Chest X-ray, AP view. Patient: 47 years old, sex M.
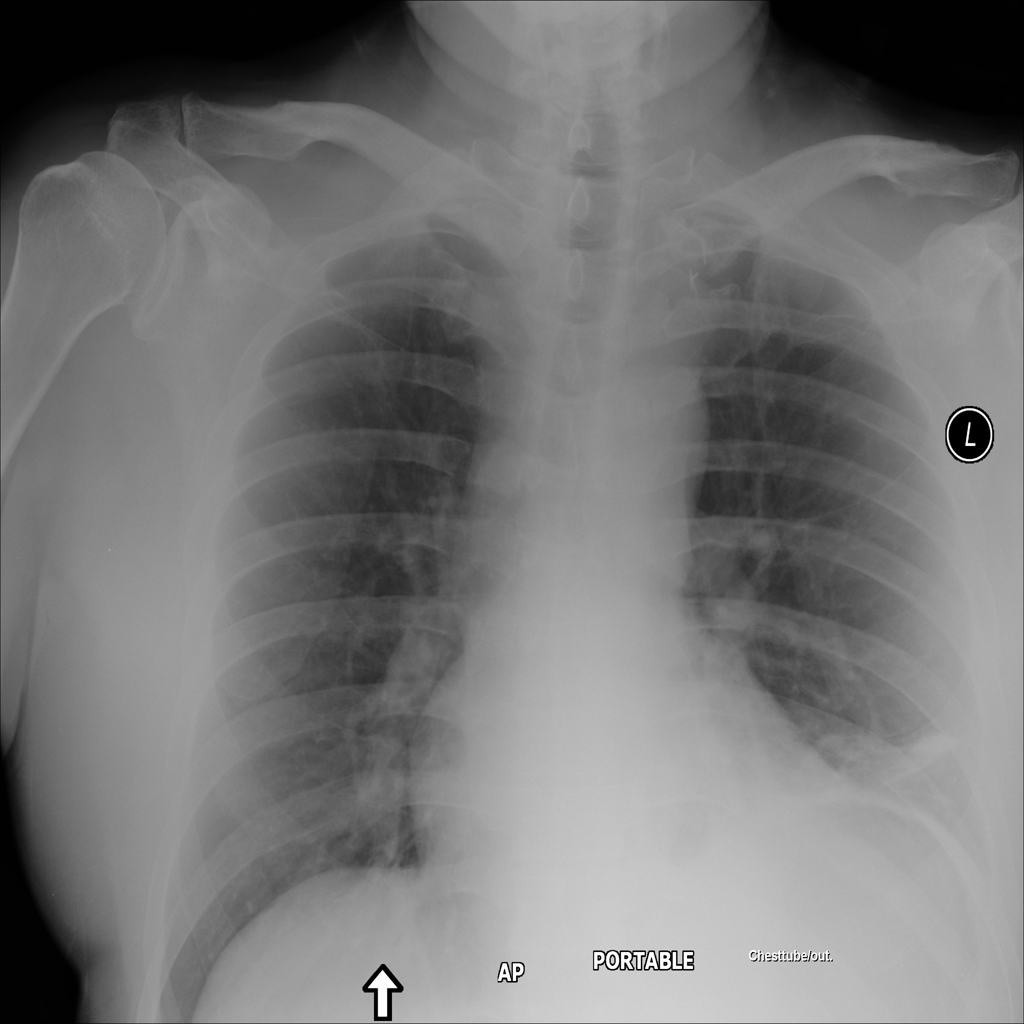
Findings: Atelectasis